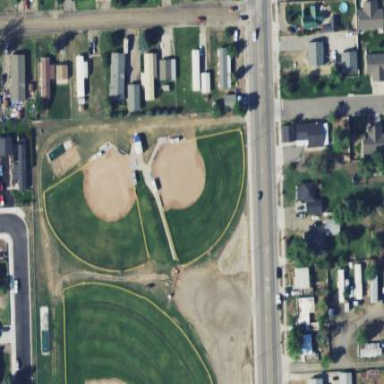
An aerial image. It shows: Baseball pitch for leisure land.